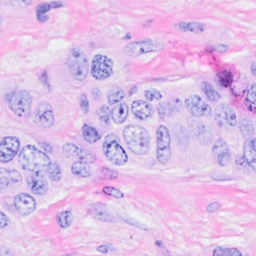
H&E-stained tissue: Breast